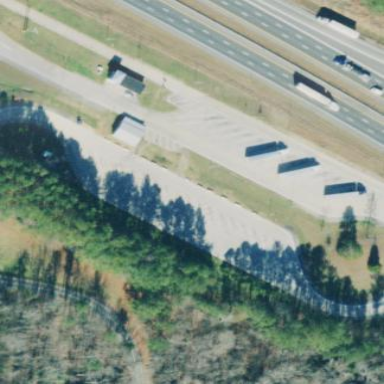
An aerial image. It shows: Weigh station.